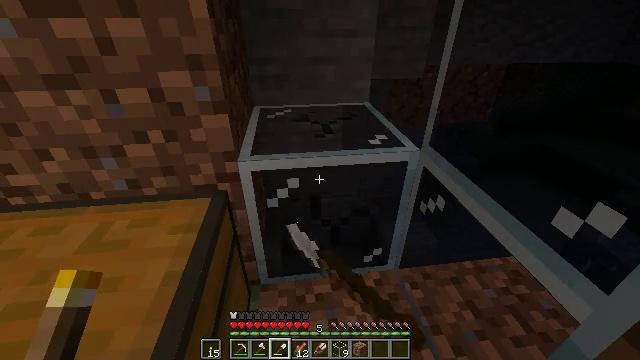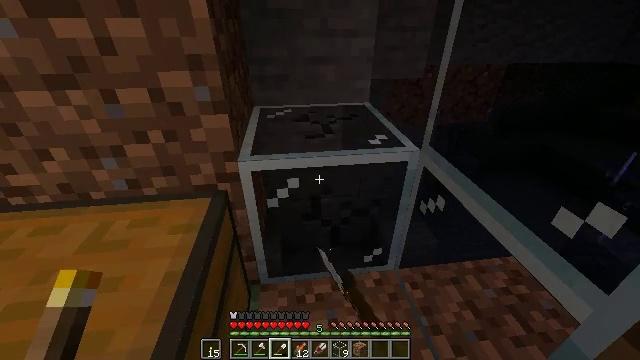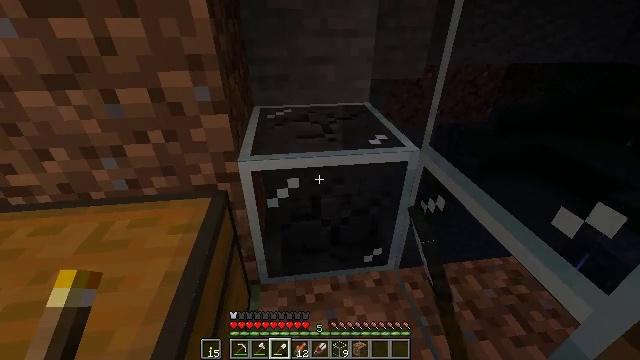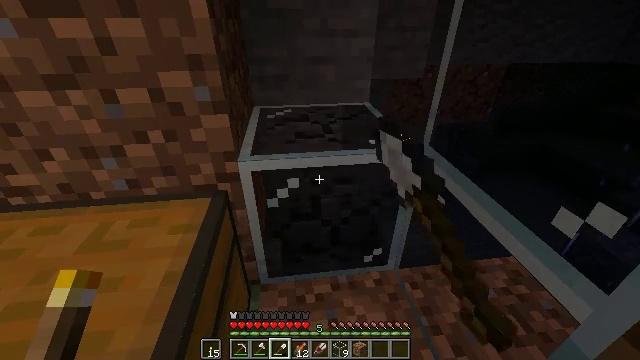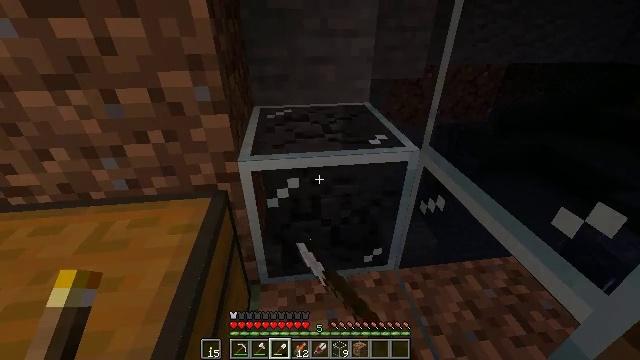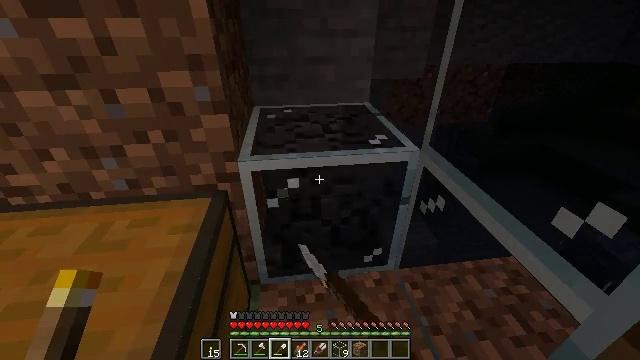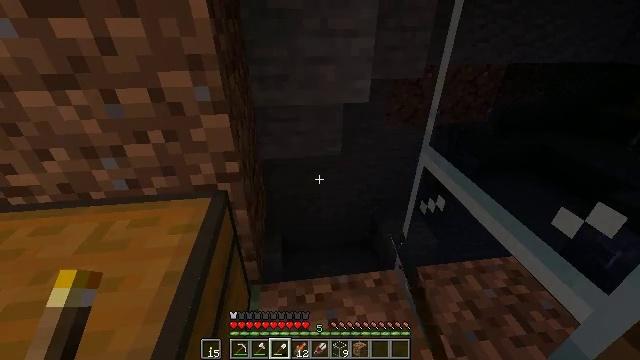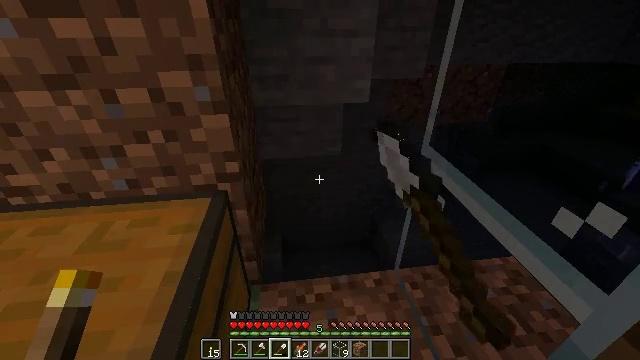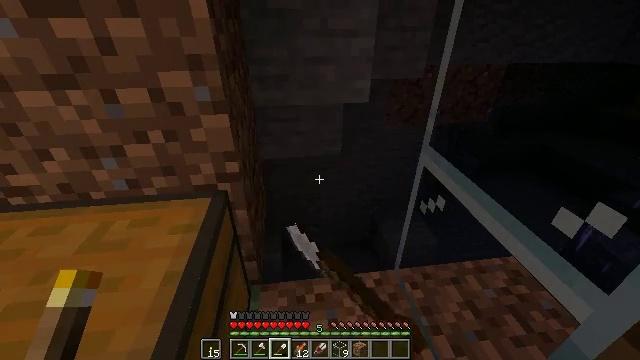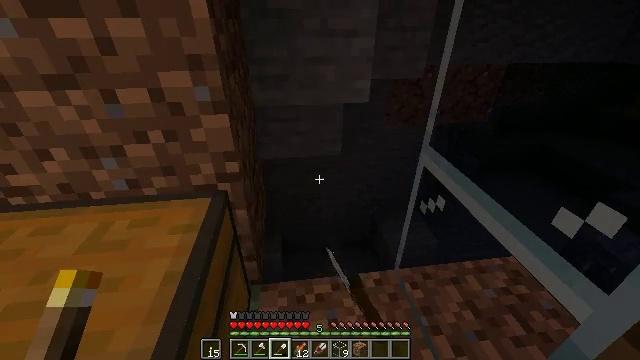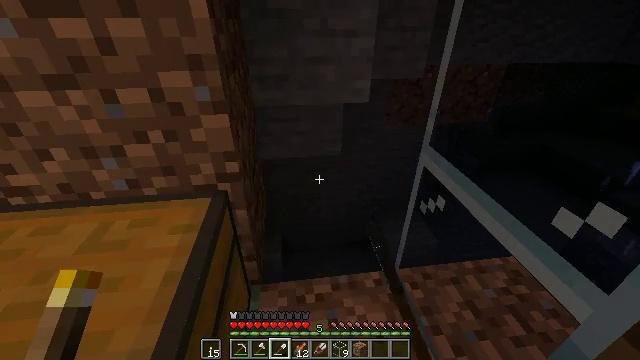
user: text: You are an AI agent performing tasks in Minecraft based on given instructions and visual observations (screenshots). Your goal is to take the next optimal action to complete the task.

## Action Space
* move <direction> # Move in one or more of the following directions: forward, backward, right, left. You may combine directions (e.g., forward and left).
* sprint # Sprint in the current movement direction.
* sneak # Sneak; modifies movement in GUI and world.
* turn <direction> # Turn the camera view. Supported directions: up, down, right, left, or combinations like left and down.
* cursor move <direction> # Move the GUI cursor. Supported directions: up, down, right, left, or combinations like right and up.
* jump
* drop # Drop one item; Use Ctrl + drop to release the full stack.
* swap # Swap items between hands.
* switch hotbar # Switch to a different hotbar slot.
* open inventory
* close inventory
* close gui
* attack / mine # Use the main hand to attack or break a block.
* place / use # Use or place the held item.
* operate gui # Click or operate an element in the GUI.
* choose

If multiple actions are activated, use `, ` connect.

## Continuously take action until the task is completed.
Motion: motion action
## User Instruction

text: Attack the glass to break it.
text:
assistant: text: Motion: attack / mine
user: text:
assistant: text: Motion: attack / mine
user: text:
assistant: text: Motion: attack / mine
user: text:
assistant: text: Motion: attack / mine
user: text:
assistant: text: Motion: attack / mine
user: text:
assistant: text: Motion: attack / mine
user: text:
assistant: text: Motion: attack / mine
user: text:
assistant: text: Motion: attack / mine
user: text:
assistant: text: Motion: attack / mine
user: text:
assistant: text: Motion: attack / mine
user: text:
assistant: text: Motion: attack / mine